Question: What is the best way to obtain the normal emoji (the yellow one, first in the image) in Android. If the emojis could come with different colors (iOS emojis). The reason is that Android doesn't have colored emojis.

All emojis in android less the first one shows a '?' symbol.
I need to parse the emojis in JavaScript but I didn't find any good library. Maybe there is a replace function that solves this.
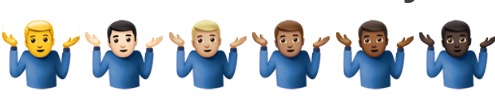
Answer: # Emojis
First let's understand what an emoji is. An emoji is a combination of many characters as it is implemented in Unicode. For example, the "light skin tone male shrug emoji" is actually the following 5 characters combined:
'''
0x1f937 0x1f3fb 0x200d 0x2642 0xfe0f
- 0x1f937: Person Shrugging
- 0x1f3fb: Light skin tone
- 0x200d: Zero width joiner (Used to combine two characters, in this case
the Light skin tone Person shrugging and the
male sign.)
- 0x2642: Male sign
- 0xfe0f: Variation selector-16 (Used to indicate an Emoji)
'''
# Unicode in JavaScript
Good news is, we can simply remove 0x1f3fb to get the version without skin tone. Bad news is however, JavaScript does not support UTF-16, so it shows up as
'''
0xd83e 0xdd37 0xd83c 0xdffb 0x200d 0x2642 0xfe0f
+--------- Uh oh ---------+
'''
instead which is incorrect because it doesn't know what a <URL> and here I'm converting the string into proper UTF-16 and removing the part that I don't want:
'''
// Defines the range of skin tone modifiers
var modifiersMin = 0x1F3FB, modifiersMax = 0x1F3FF;
// Emoji with U+1F3FB "light skin tone" modifier combined with "male sign"
var string = new UnicodeString("♂️");
// Removes the modifier
string = new UnicodeString(string.codePoints.filter(c => {
return c < modifiersMin || c > modifiersMax;
});
alert(string.toString());
'''
You can see it in action here: <URL>
Now that you understand how emojis work, you can also do this:
'''
// The replace function that you would like
var skinToneModifiers = new RegExp("[-]", "g");
var string = "♂️";
// Remove skin tone modifier
string = string.replace(skinToneModifiers, "");
'''
which works much faster but not exactly clear why it works without understanding the concepts behind it.
See it in action: <URL>